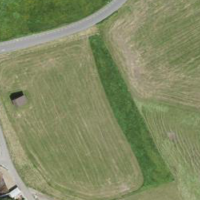
EUNIS habitat code: 52
Species observed at this site:
Fagus sylvatica